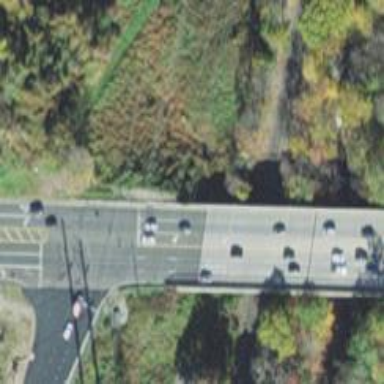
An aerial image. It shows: Asphalt road designated as trunk highway.